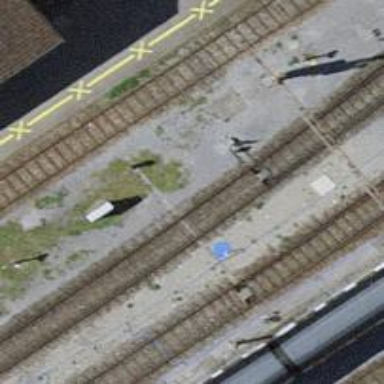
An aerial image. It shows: Railway switch.